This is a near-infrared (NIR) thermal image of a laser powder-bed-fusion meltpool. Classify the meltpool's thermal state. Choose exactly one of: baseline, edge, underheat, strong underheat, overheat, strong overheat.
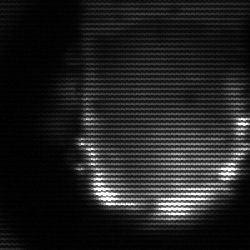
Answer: baseline